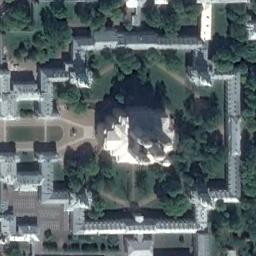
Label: palace